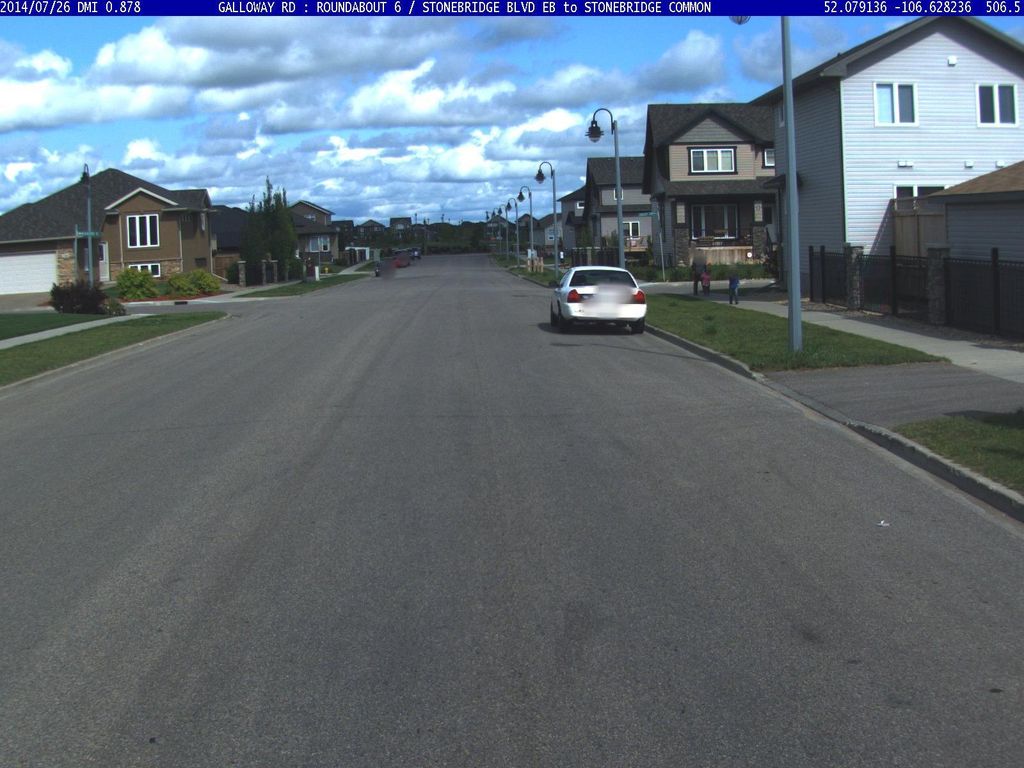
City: saskatoon